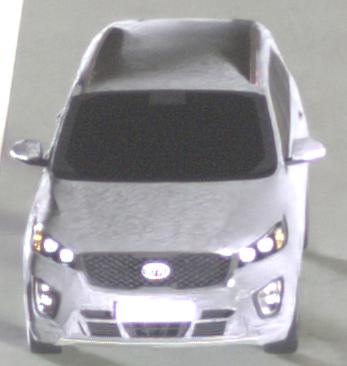
Make: KIA
Model: Sorento 2.2 CRDi
Detailed model: Sorento (UM)
Model produced from: 2015/03
Model produced until: 2017/10
Doors: 5
Color: gray
Road condition: dry road
Daytime: midday
Contrast: medium contrast